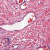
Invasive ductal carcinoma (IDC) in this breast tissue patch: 1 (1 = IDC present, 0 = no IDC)